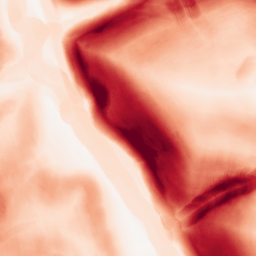
Category: morphological
Decomposition family: morphological_gradient
Decomposition parameters: size: 10
shape: disk
Upsampling method: quartic
Upsampling parameters: scale: 4
Upsampling scale: 4